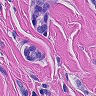
Metastatic tissue present: yes